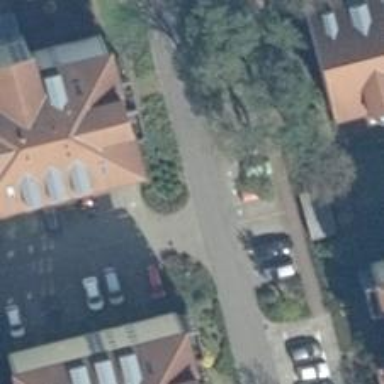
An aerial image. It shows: Living street.